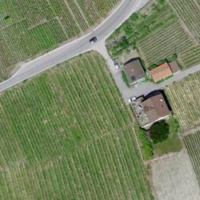
EUNIS habitat code: 40
Species observed at this site:
Hippocrepis comosa